Question: I have a simple horizontal CSS3 3D flip effect on two 'div's which runs fine in Chrome, Safari and Firefox. But IE10 screws it up and does some strange additional animations on all axis as it seems.

I've tracked it down to the additional 'translateX' animation. If I remove it and only do the 'rotateY', IE10 behaves just like the other browsers. But I don't want to renounce the x-axis animation.
Please have a look at the issue in this jsFiddle (only IE & Webkit for clarity): <URL>
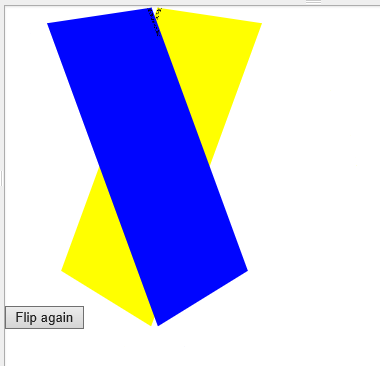
Answer: Remove your webkit prefixes and add 'translateX(0)', because IE10 beta doesn't know how to transition between an undeclared transform propery and 'translateX(-200px)'
'''
@keyframes flipHotelInfoLeft {
0% {
animation-timing-function: ease-in;
transform: rotateY(180deg) translateX(0);
}
50% {
transform: rotateY(90deg) translateX(200px);
}
100% {
animation-timing-function: ease-out;
transform: rotateY(0) translateX(0);
}
}
'''